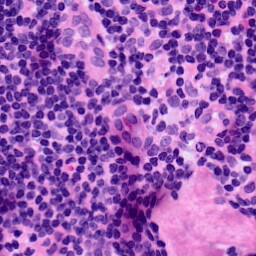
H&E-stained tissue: LymphNode